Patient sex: M
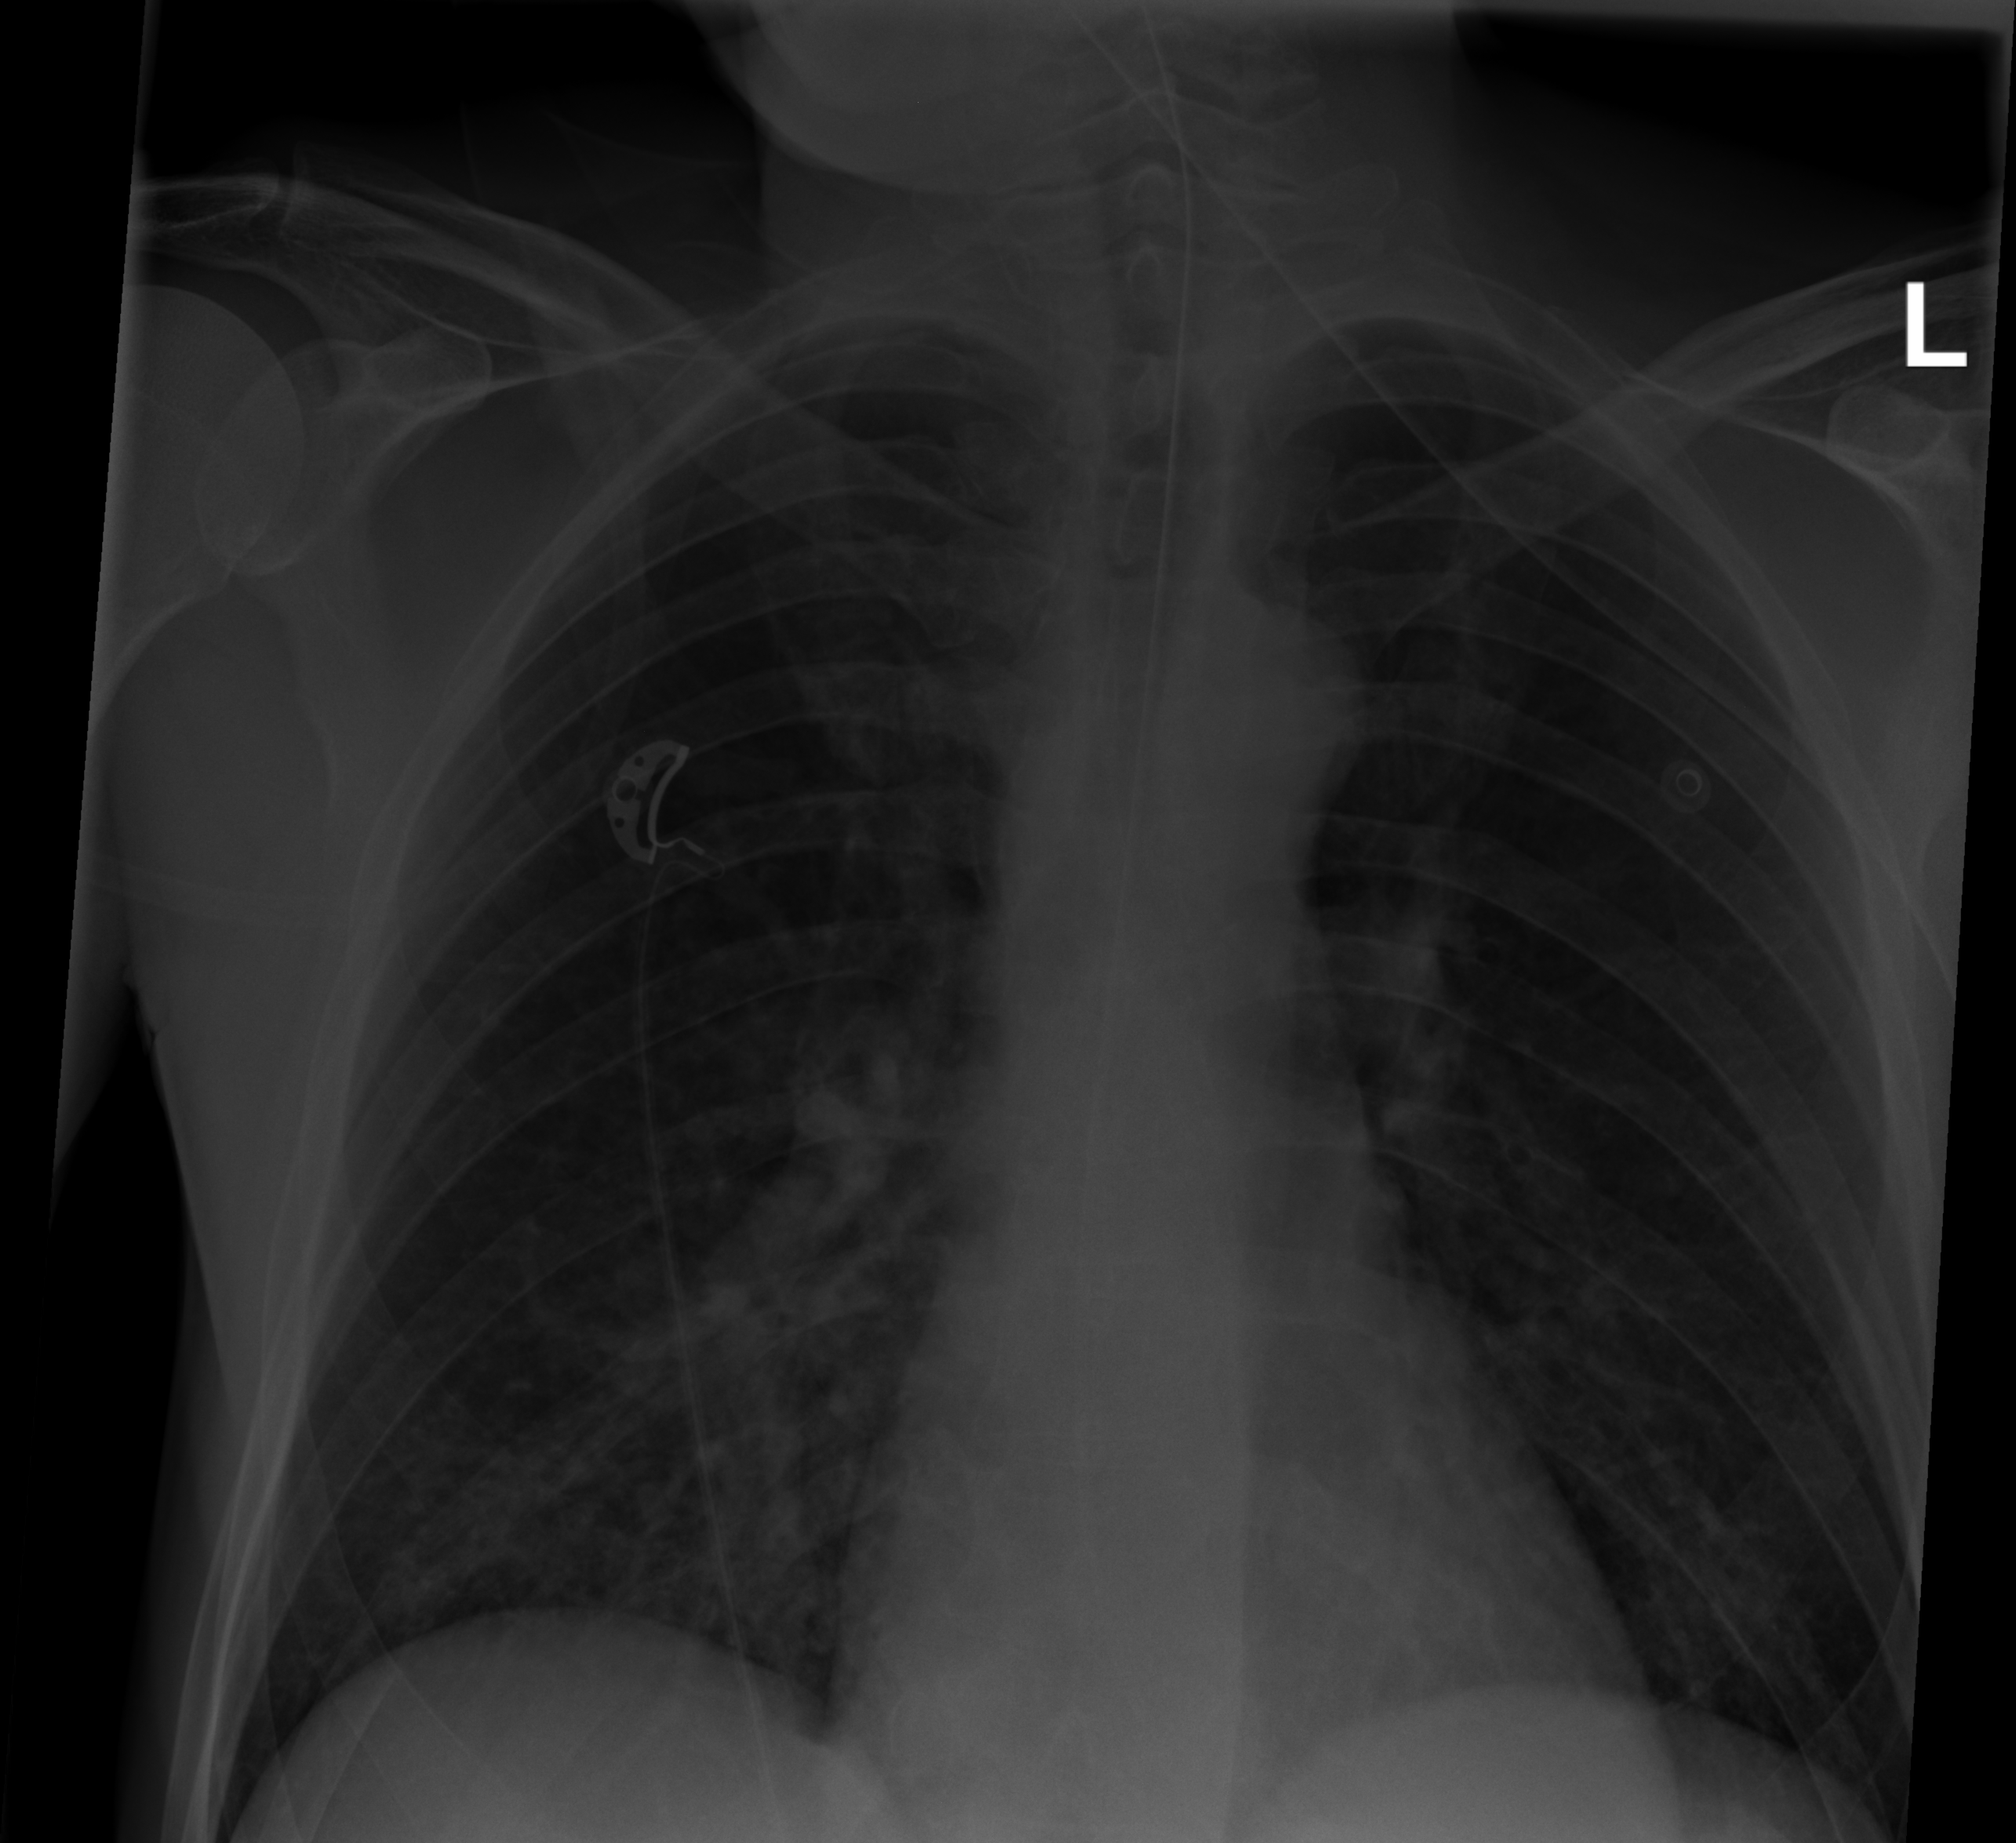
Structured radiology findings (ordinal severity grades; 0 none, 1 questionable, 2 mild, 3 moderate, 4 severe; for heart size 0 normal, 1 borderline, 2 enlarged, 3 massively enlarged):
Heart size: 0
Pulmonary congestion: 0
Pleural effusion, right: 0
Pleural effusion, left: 0
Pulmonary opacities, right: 2
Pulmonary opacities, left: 0
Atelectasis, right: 2
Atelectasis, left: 0